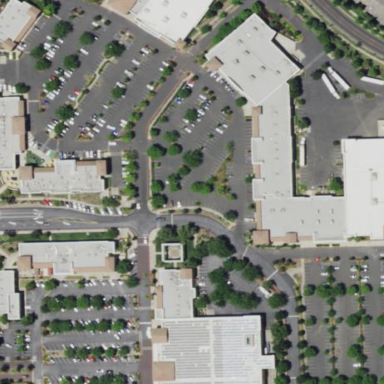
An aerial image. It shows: Retail area.